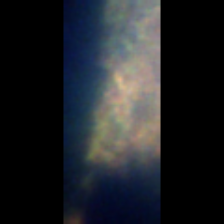
Taxon: Unknown_full_image
Group: Unknown